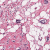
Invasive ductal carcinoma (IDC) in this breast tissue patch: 0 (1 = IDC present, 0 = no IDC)